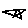
Label: star